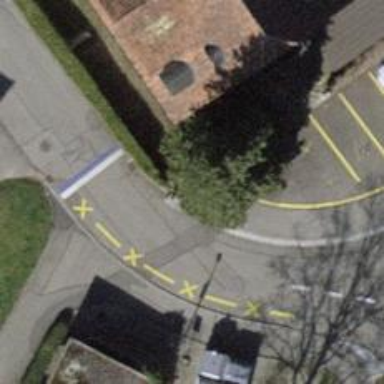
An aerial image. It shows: Kerb barrier.